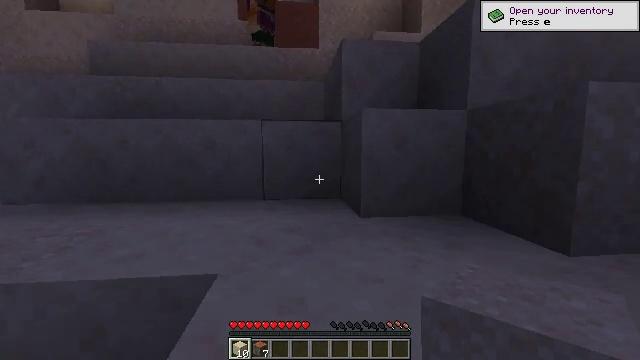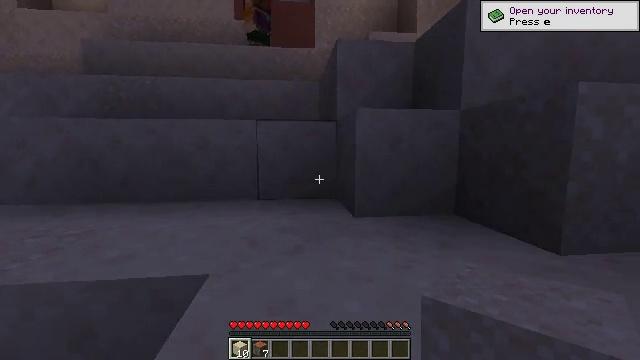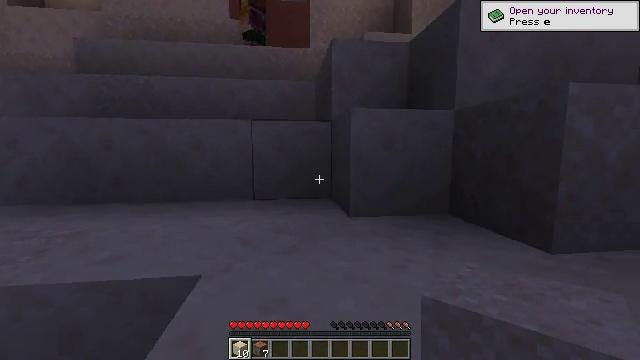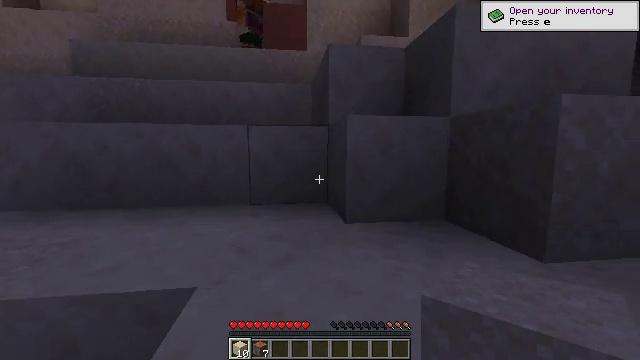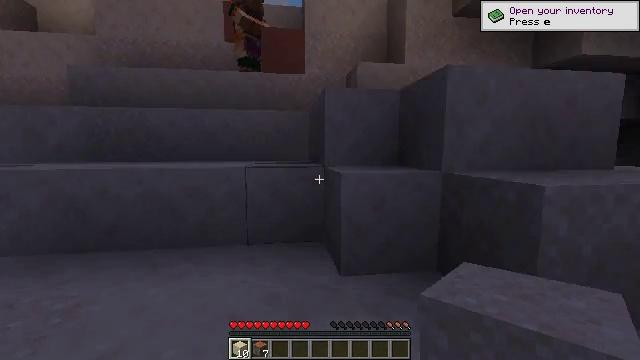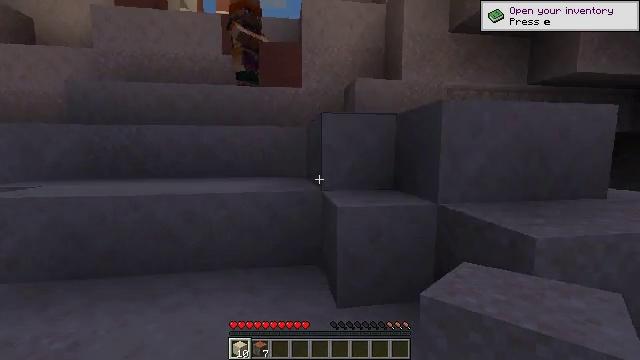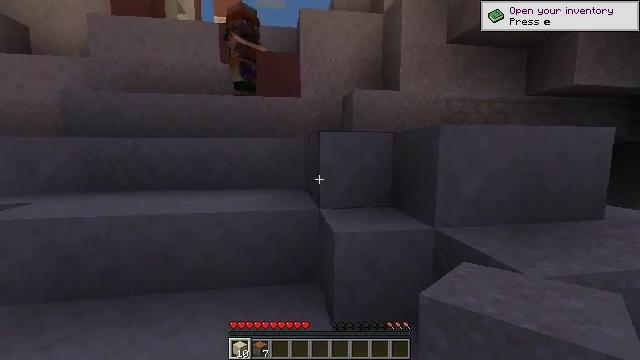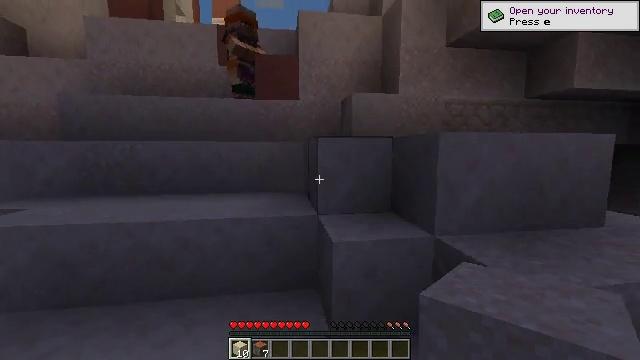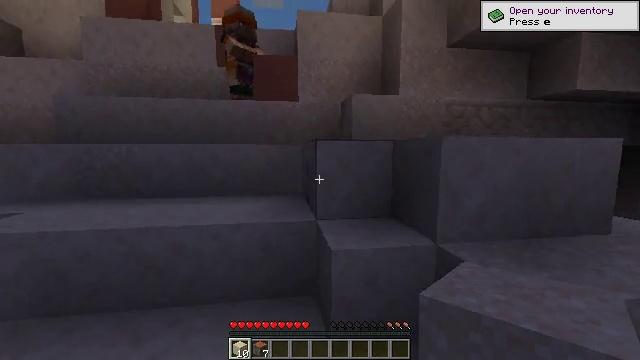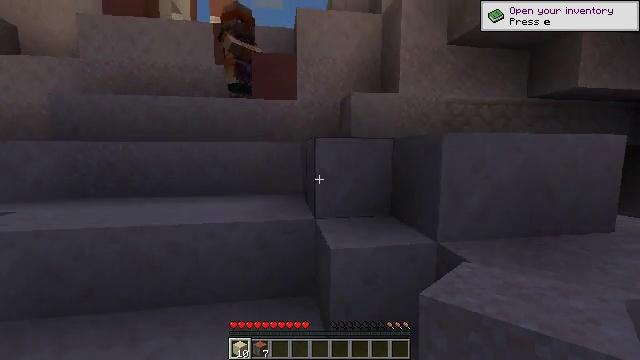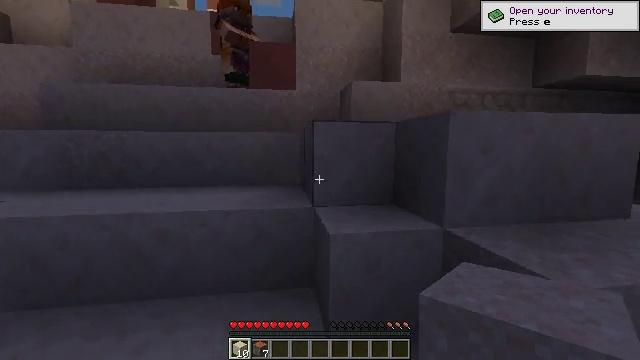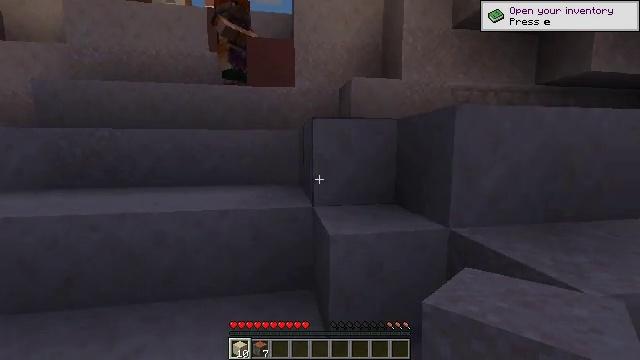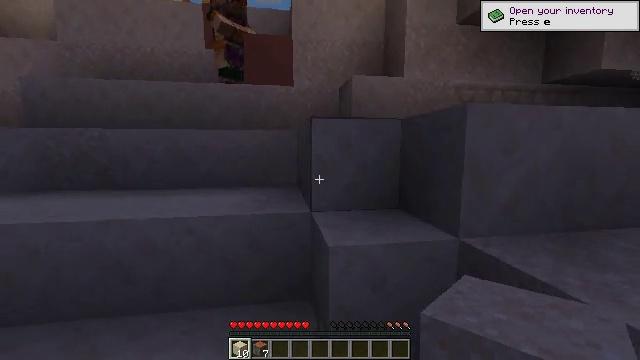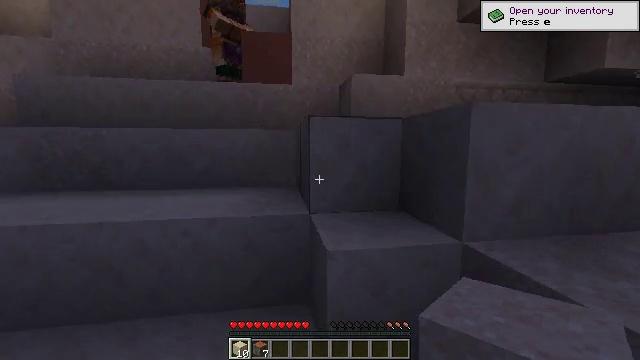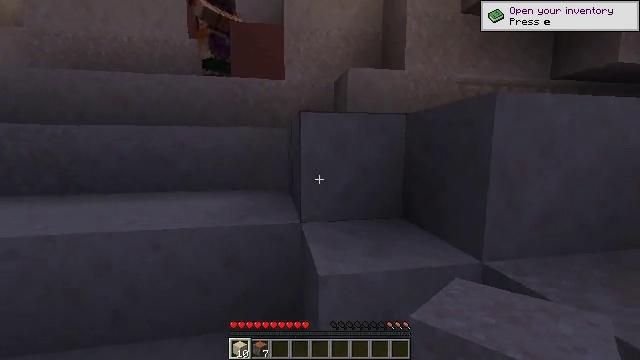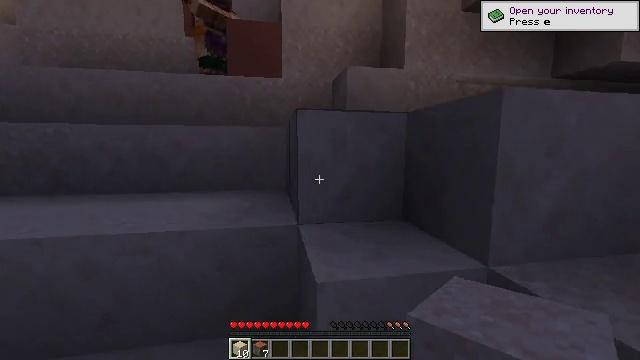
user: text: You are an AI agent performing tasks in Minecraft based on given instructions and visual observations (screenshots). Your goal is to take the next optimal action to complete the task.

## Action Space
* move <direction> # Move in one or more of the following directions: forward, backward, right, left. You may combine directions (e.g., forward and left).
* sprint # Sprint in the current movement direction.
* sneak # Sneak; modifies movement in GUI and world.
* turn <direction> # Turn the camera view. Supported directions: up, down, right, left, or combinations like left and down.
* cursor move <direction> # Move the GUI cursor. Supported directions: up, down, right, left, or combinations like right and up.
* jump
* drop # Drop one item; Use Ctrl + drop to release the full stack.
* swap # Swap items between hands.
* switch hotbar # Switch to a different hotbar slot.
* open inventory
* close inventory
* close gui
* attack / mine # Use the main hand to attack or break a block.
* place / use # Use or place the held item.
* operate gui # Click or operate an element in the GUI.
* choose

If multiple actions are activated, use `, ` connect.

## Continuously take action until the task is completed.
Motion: motion action
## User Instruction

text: Remove the jungle door from its frame.
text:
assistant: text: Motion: move forward
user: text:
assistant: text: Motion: move forward
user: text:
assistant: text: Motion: move forward, jump
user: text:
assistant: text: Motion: move forward, jump
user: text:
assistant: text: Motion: move forward, jump
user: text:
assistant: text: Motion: move forward, jump
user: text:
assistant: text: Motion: move forward
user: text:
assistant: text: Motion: move forward
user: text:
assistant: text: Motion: move forward
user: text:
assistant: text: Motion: move forward
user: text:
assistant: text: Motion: move forward
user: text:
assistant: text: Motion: move forward
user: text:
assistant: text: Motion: move forward
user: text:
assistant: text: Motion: move forward
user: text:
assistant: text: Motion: move forward
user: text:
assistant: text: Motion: move forward
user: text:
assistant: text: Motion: move forward, jump
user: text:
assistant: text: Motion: move forward, jump
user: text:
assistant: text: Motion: move forward, jump
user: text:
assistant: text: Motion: move forward, jump
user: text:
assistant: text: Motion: move forward
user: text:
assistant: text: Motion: move forward
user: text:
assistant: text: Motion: move forward, turn left
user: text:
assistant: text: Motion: move forward, turn left
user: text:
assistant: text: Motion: move forward
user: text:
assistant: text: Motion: move forward
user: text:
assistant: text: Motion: move forward, jump
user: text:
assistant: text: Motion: move forward, turn left, jump
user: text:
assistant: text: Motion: move forward, turn left, jump
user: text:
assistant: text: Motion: move forward, turn left, jump